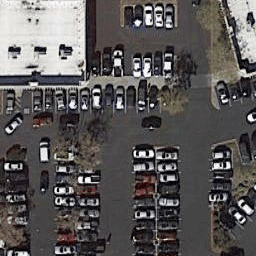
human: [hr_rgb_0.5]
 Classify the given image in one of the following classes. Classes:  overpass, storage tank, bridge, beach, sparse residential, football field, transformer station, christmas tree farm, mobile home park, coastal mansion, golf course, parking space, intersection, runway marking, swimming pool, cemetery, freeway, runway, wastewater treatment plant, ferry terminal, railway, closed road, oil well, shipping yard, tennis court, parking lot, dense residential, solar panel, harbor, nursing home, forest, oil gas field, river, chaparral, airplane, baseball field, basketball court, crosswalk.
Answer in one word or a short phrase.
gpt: parking lot